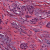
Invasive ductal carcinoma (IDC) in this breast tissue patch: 1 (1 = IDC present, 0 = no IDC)